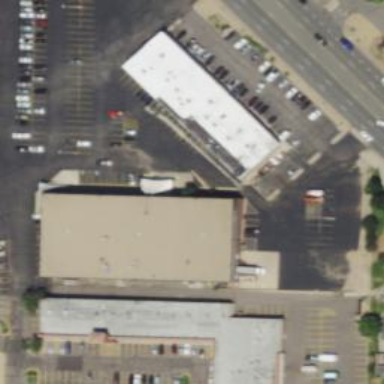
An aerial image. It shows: Retail building.